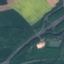
Land use / land cover class: Highway